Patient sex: M
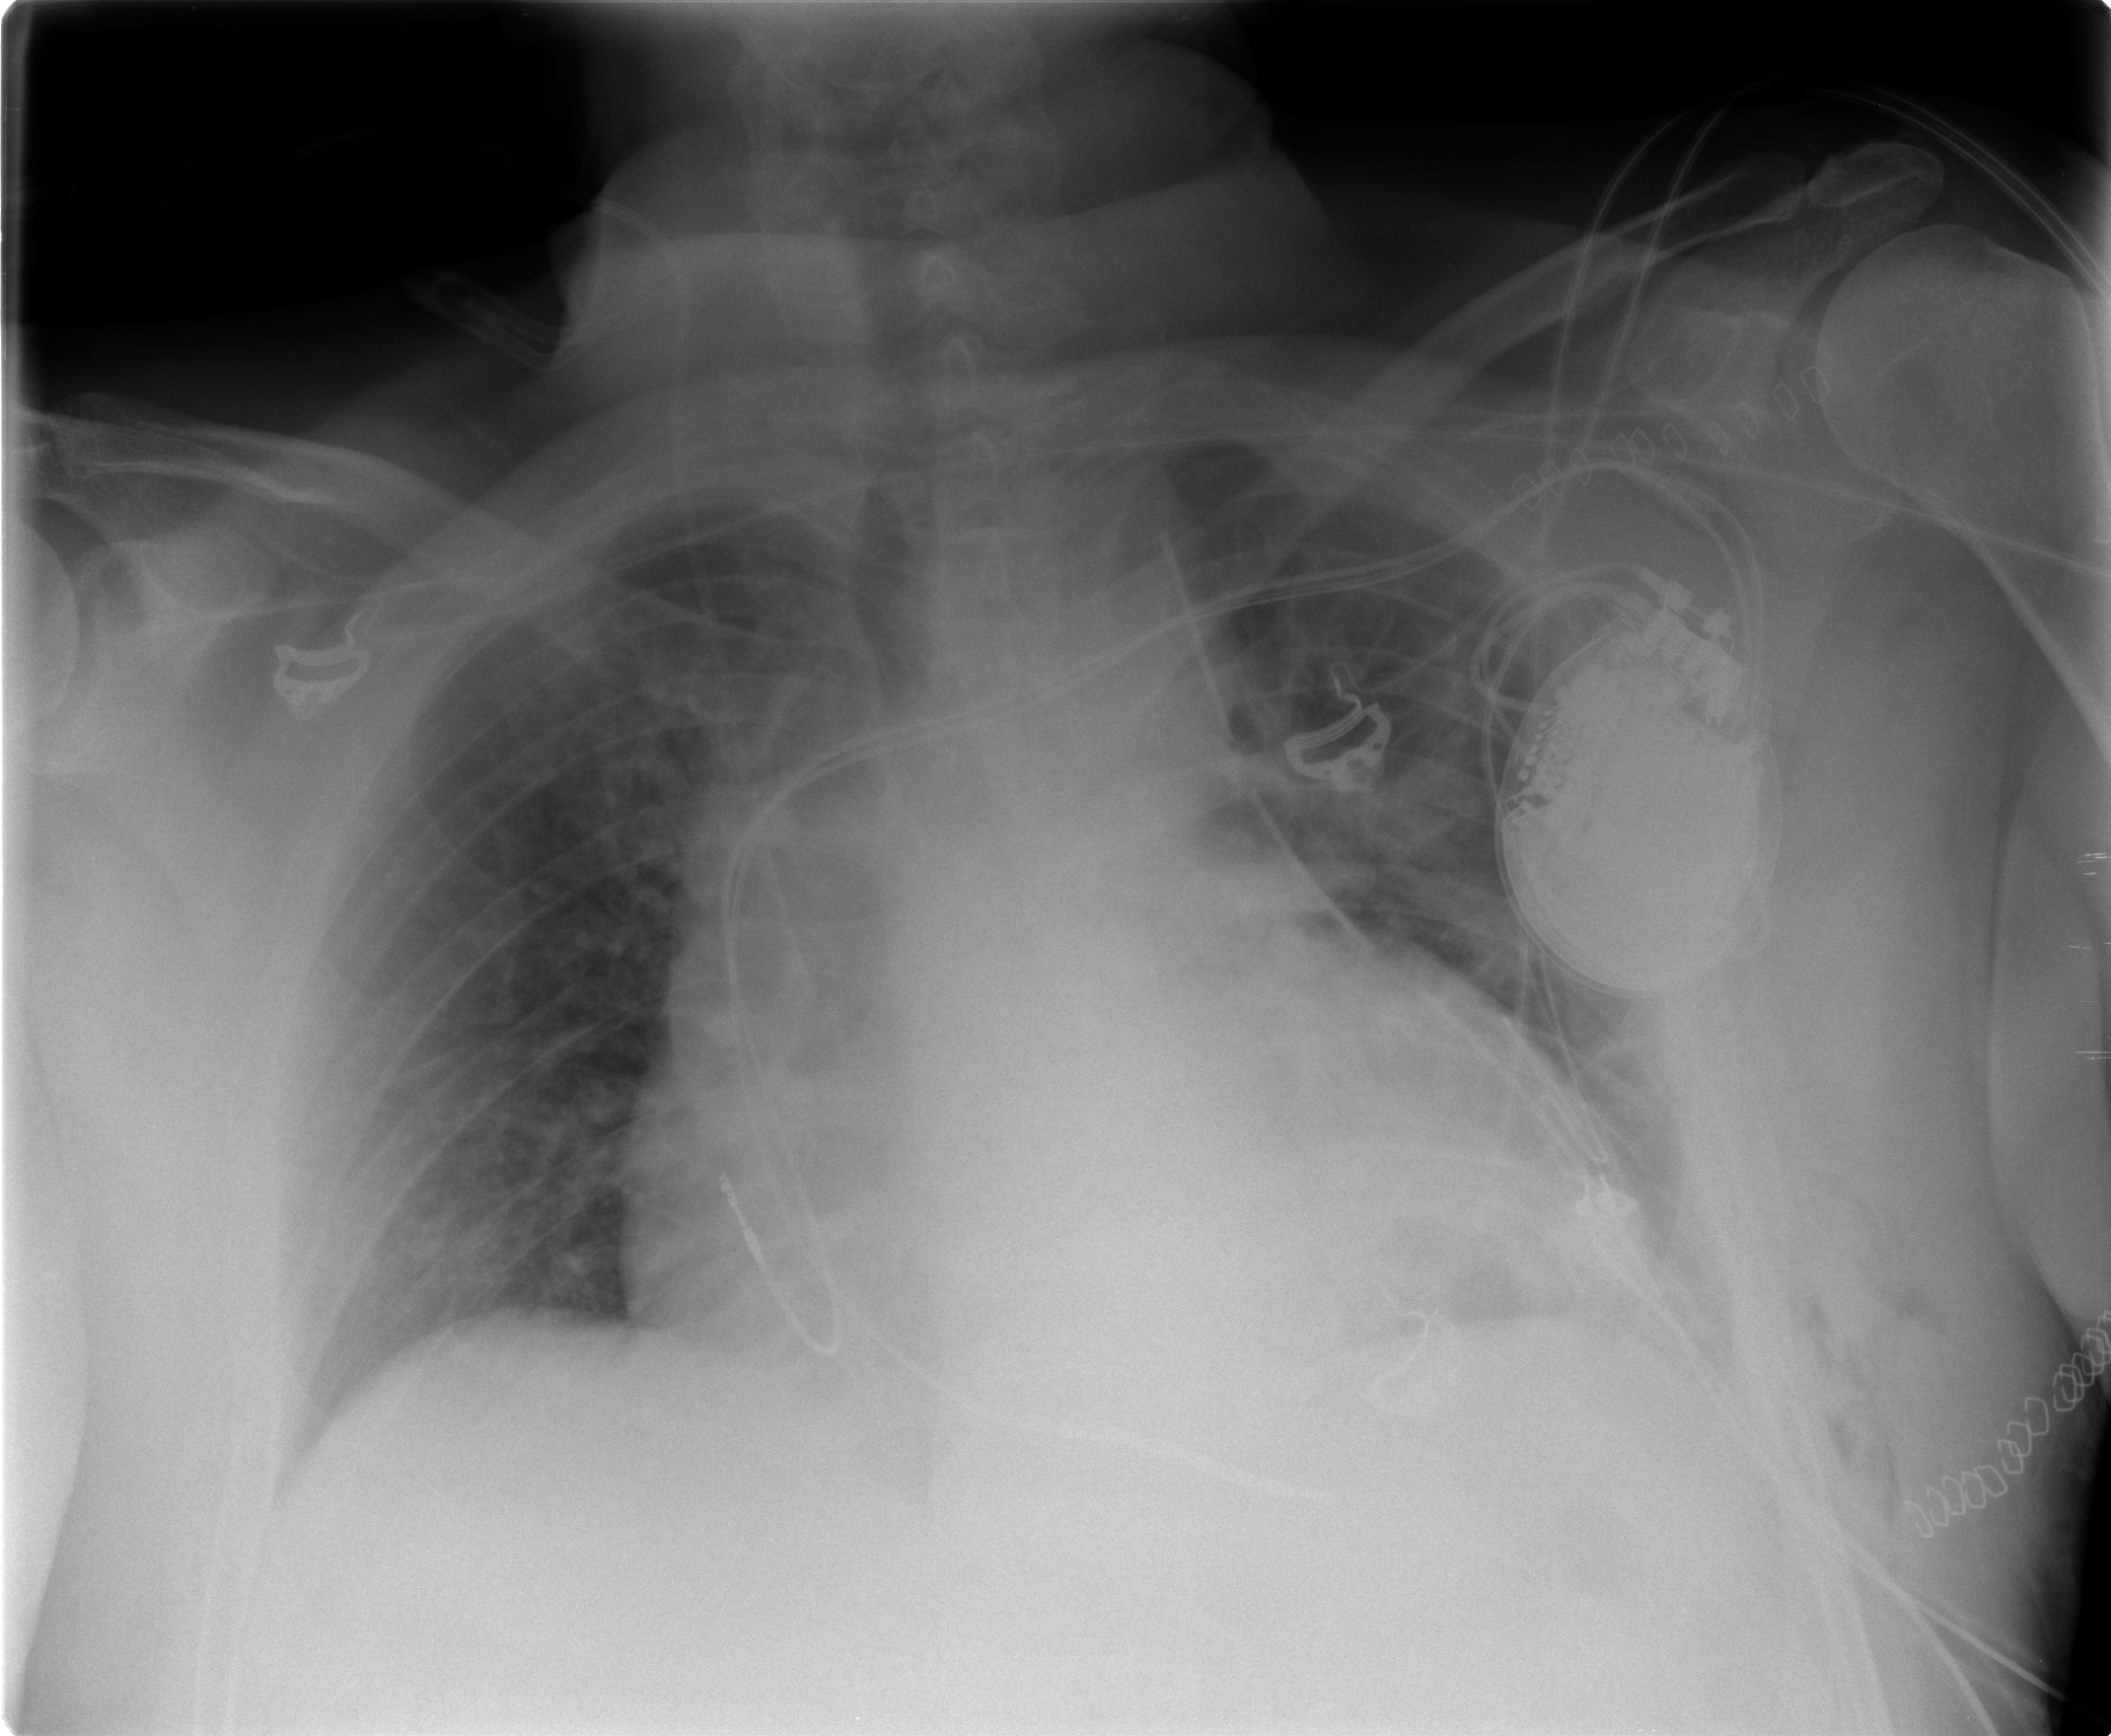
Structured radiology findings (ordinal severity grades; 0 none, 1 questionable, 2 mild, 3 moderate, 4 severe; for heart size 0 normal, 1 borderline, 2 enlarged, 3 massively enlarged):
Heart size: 2
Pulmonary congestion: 2
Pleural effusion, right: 0
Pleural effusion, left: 2
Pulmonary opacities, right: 0
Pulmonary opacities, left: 0
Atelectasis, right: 0
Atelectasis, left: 2